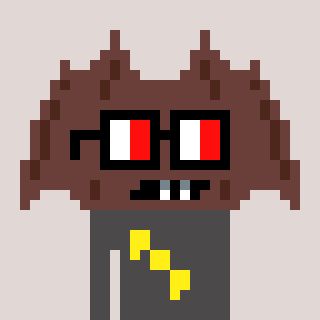
a pixel art character with square glasses with black frames and red eyes, a bat-shaped head and a grayscale-colored body on a warm background